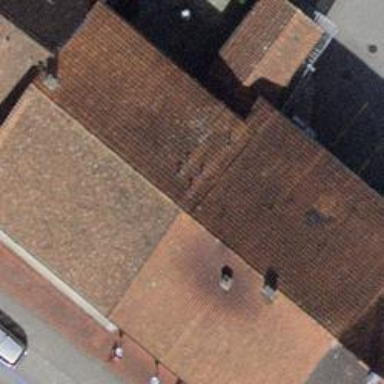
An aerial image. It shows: Restaurant.